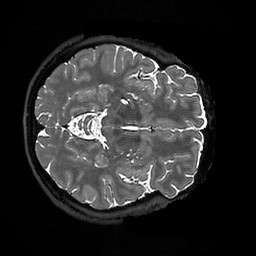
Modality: T2w
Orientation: axial
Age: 36
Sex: female
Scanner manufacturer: ge
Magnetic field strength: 3 T
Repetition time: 3.202 s
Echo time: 0.06602 s